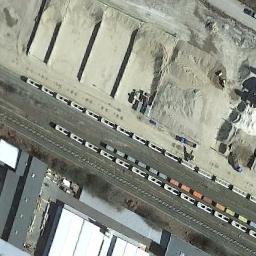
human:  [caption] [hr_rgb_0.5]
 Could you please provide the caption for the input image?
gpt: There are several buildings beside the railway .

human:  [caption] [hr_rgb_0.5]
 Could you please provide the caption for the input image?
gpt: There are two parallel railway lines here .

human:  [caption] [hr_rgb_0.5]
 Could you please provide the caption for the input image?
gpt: The railway is next to some houses .

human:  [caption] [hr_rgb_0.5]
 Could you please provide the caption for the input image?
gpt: These railways are between some buildings and a clearing and some trains are on the railways .

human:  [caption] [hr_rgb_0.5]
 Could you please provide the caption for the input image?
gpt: There are some buildings beside the railway with three trains .